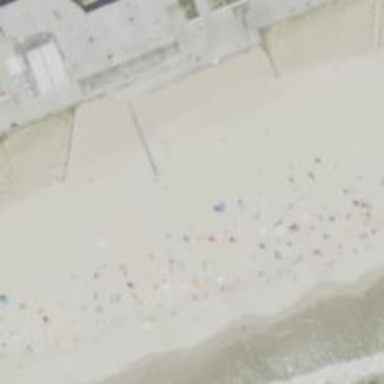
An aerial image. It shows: Lifeguard on duty.